Question: I'm trying to access the trained neural network model used by the spaCy pipeline.
I can see from the spaCy documentation that the config.cfg specifies the model instance which is part of the pipeline, but I don't understand how to access this model instance (data structure or its location) from within spaCy.

I'd like to access the model and its weights so I can use the neural network outside of spaCy. I was wondering if anyone had any pointers for accessing the Thinc pre-trained model?
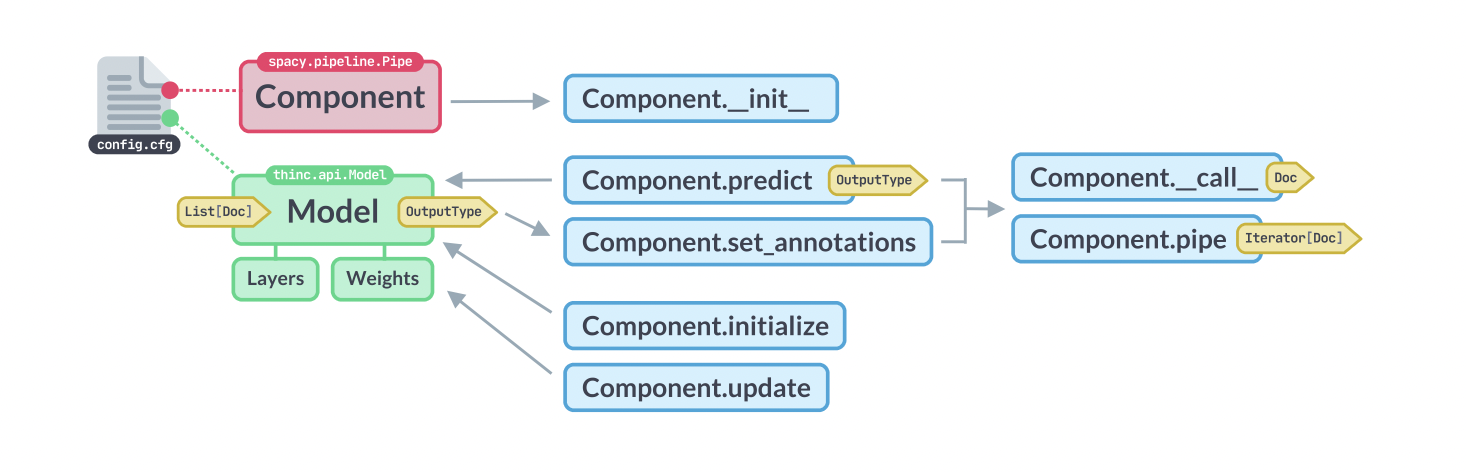
Answer: You can get the Model of a component like this.
'''
import spacy
nlp = spacy.load("en_core_web_sm")
ner = nlp.get_pipe("ner")
model = ner.model
'''
By convention, each component keeps its model (if present) in 'self.model'.
I'm not sure the model will be useful to you on its own though - models generally depend on the tok2vec they were with, and the tok2vec depends on the representation of lexemes in spaCy. So without the other parts of the pipeline you probably won't be able to get meaningful predictions.